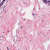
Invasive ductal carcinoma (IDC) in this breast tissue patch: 0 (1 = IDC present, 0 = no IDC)